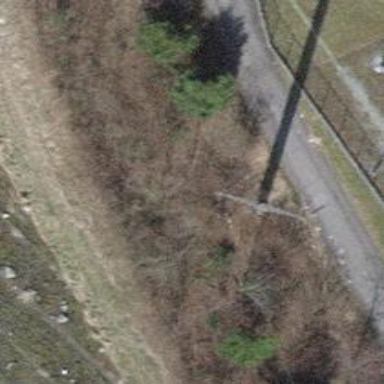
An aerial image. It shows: Power line in the image.